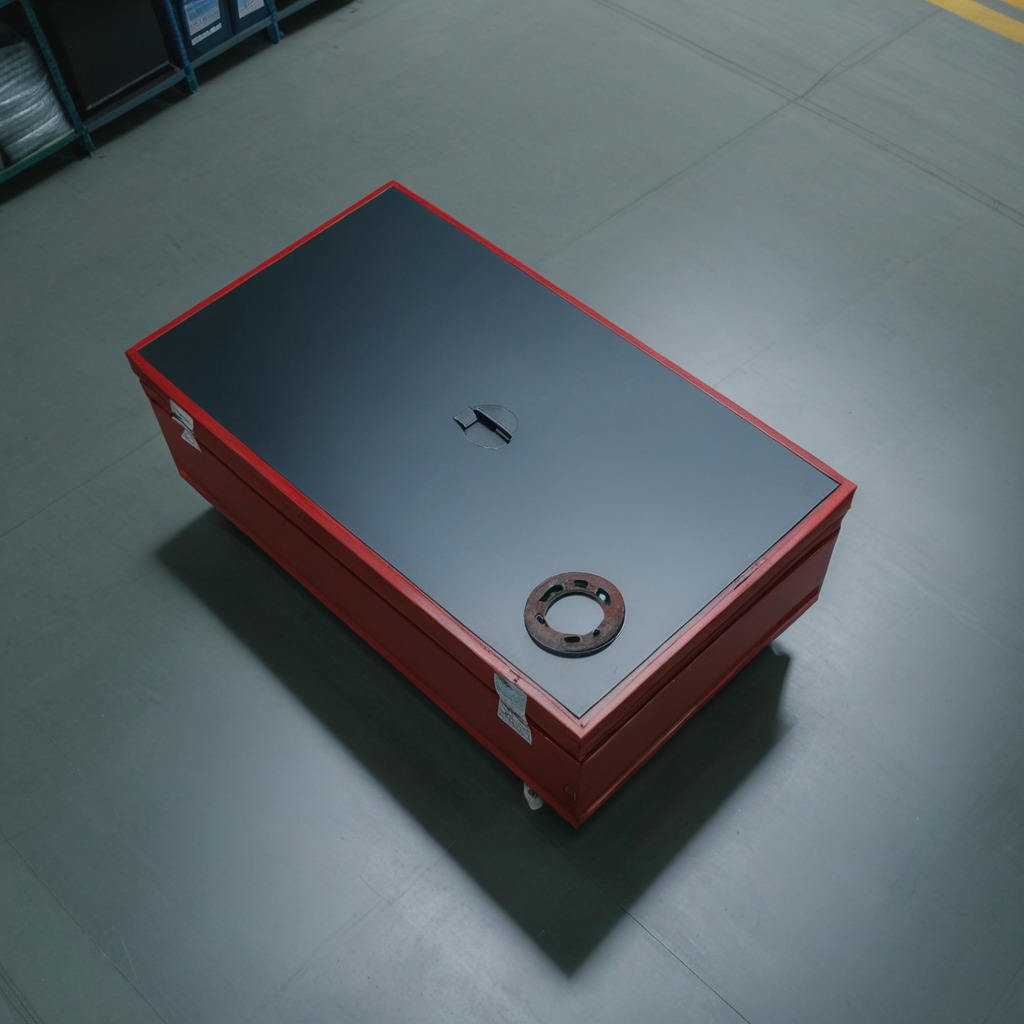
A flat metal washer is lying on the toolbox surface.